Field crop: maize
Growth stage: 2
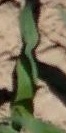
Species: maize